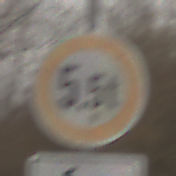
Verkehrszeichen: TatsaechlicheMasse
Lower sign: RichtungsangabeDurchPfeile2
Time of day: Midday
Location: Outdoor (Nature)
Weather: Overcast
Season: NotSpecified
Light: Natural